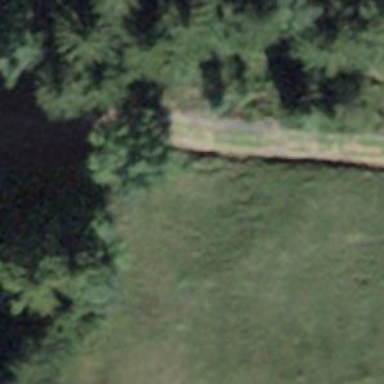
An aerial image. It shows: Path on the ground.